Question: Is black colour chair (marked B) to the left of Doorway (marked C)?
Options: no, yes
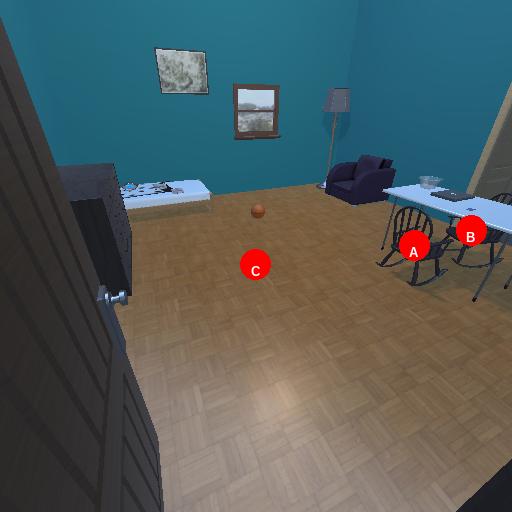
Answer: no